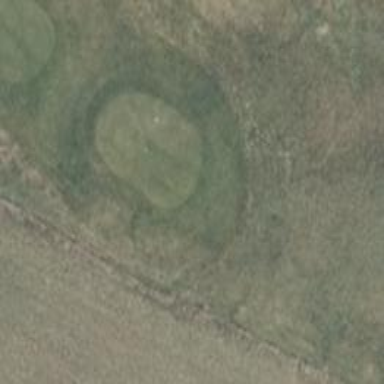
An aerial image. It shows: Golf tee.